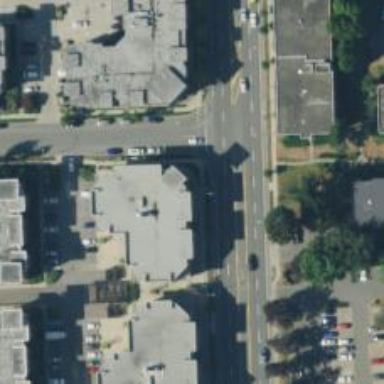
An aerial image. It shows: Clinic.